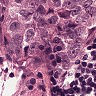
Metastatic tissue present: yes